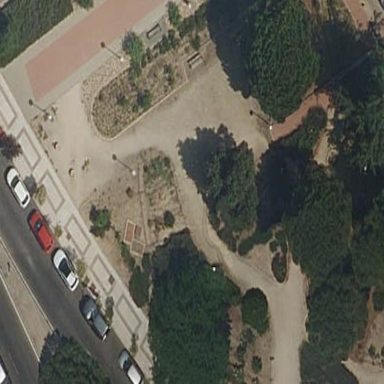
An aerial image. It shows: Lovely park for leisure and relaxation.